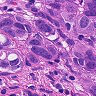
Metastatic tissue present: yes